Field crop: tomato
Growth stage: 2
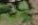
Species: solanum